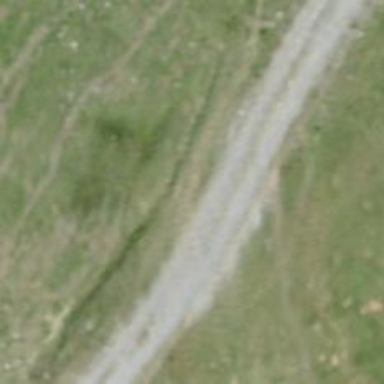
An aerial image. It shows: Track road with grade3 tracktype.